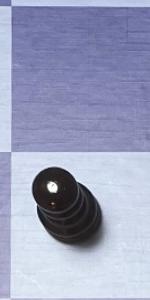
Label: Pawn_Black